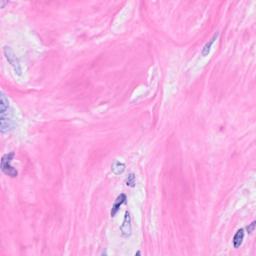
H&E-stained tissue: Breast